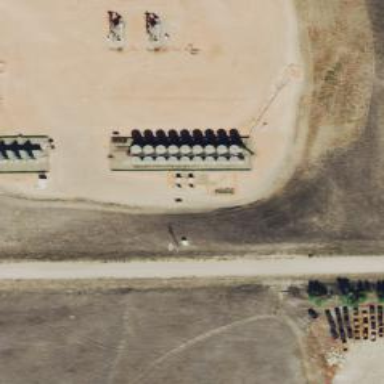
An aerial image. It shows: Storage tank that is man-made.